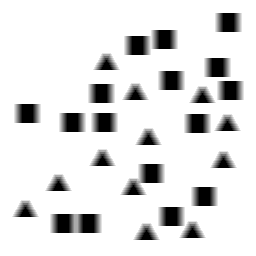
Squares: 16
Triangles: 12
Stars: 0
Total shapes: 28